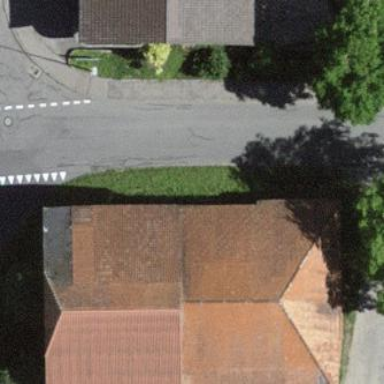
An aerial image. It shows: Rural barn.